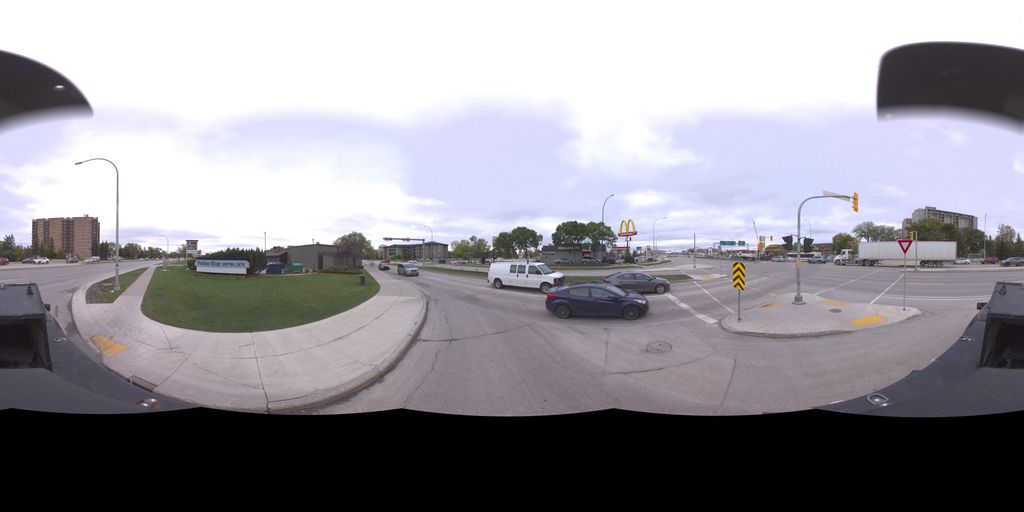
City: winnipeg